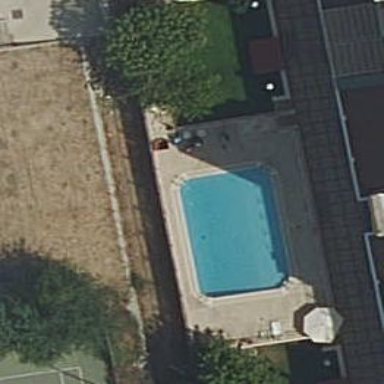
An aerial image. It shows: Swimming pool located in leisure land.